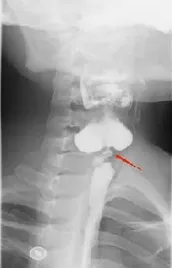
(C) Esophageal barium swallowing test: severe stenosis of the horizontal lumen of the C6-C7 vertebral body in the upper esophagus.
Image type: radiology (x_ray)